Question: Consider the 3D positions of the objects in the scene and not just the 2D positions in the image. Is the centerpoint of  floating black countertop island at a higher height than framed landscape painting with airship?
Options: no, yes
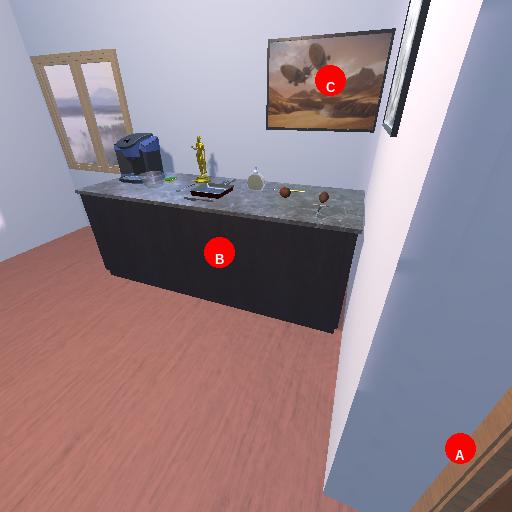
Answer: no